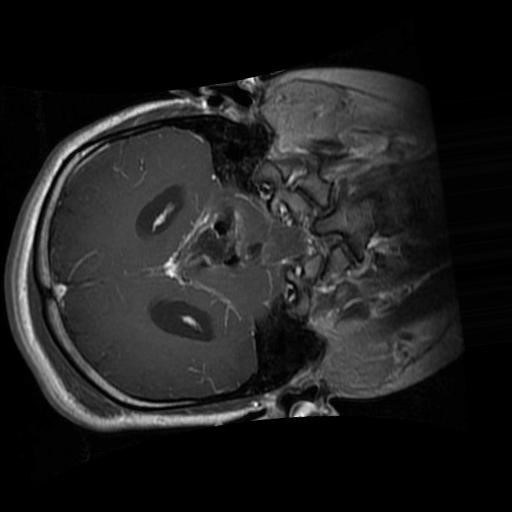
Label: brain_glioma